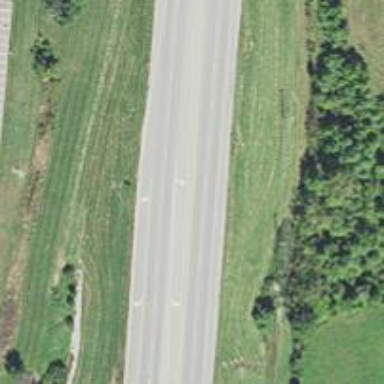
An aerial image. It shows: Primary highway.